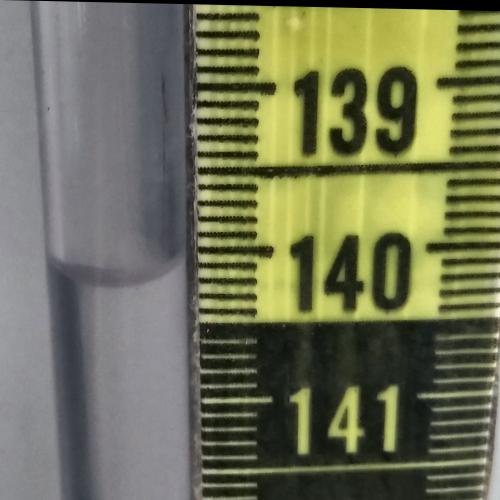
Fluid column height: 140.2 cm